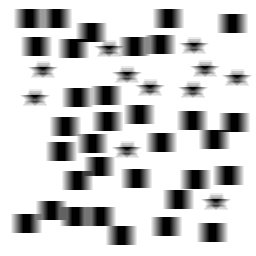
Squares: 33
Triangles: 0
Stars: 11
Total shapes: 44